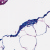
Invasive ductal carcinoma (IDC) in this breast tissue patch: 0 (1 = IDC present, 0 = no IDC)